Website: macys
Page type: billing-address
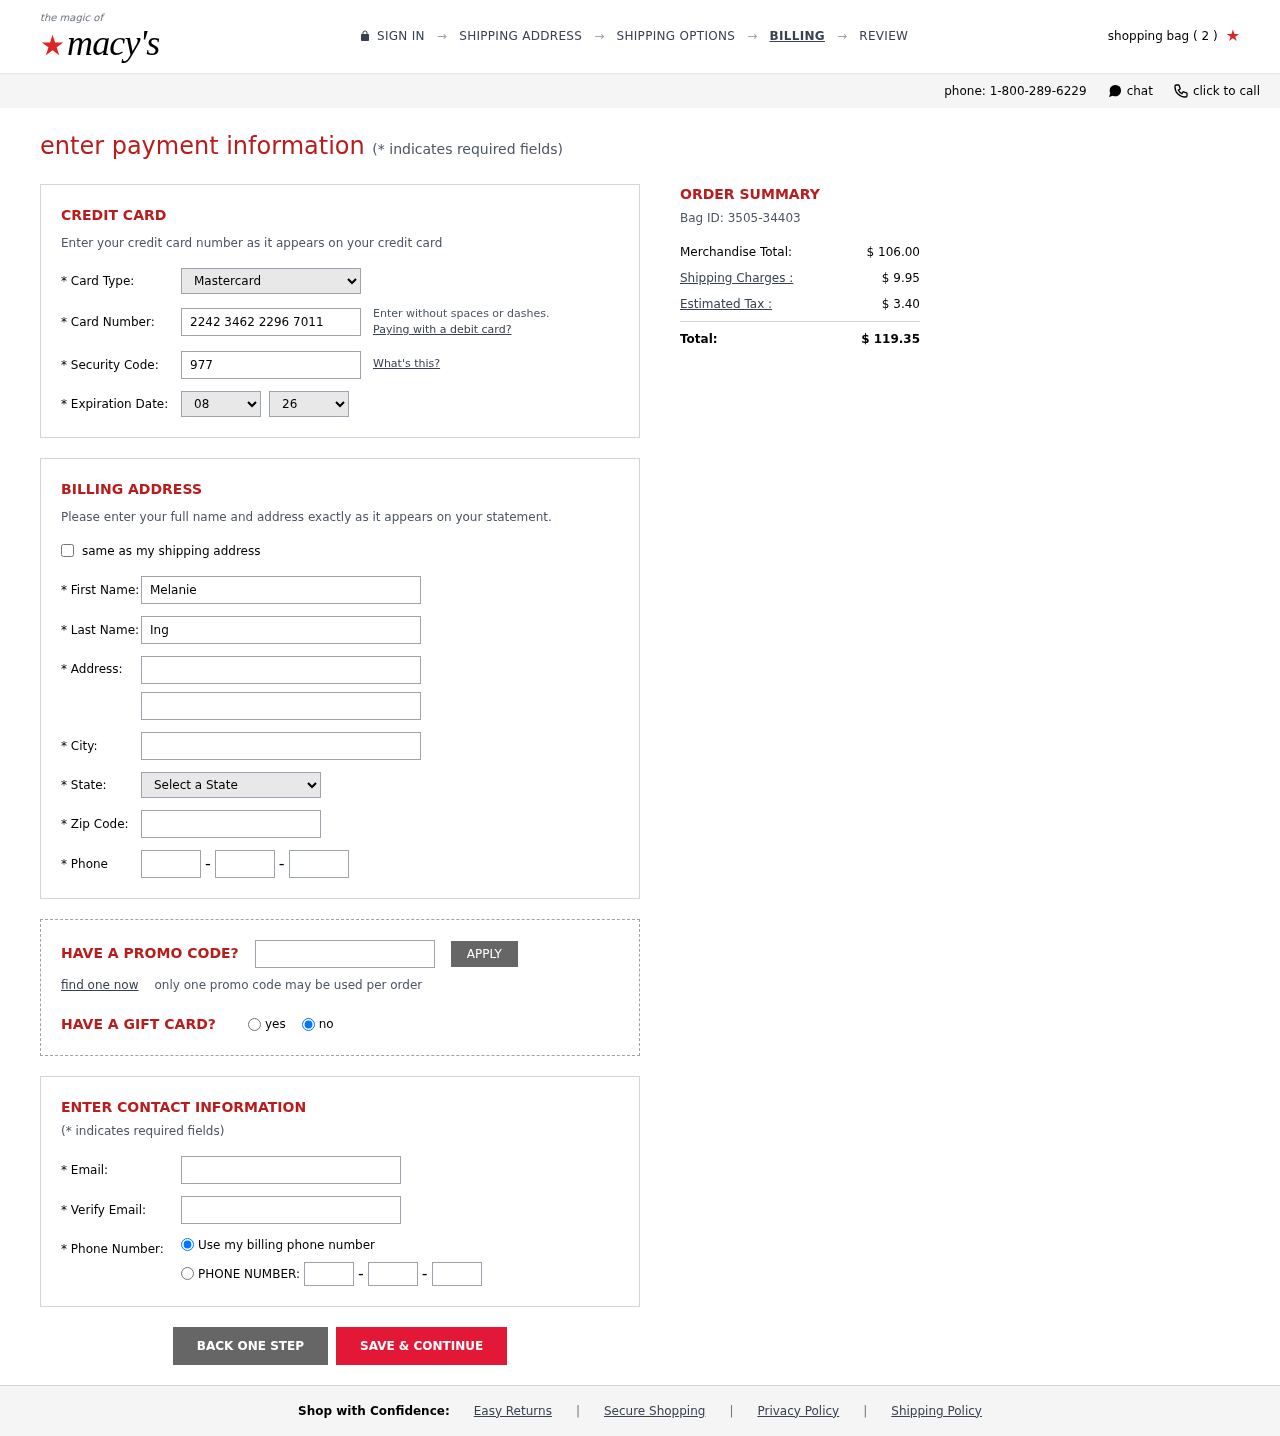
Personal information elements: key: PII_CARD_CVV
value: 977
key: PII_CARD_EXPIRY_MONTH
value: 08
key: PII_CARD_EXPIRY_YEAR
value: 26
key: PII_CARD_NUMBER
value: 2242 3462 2296 7011
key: PII_CARD_TYPE
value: Mastercard
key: PII_CITY
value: Port Melindafurt
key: PII_EMAIL
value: mingram@gmail.com
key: PII_FIRSTNAME
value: Melanie
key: PII_LASTNAME
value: Ingram
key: PII_PHONE_AREA
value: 948
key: PII_PHONE_PREFIX
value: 924
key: PII_PHONE_SUFFIX
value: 5893
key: PII_POSTCODE
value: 97086
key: PII_STATE_ABBR
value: HI
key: PII_STREET
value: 8026 Andersen Stream Suite 610
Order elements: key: ORDER_NUM_ITEMS
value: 2
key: ORDER_ID
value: Bag ID: 3505-34403
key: ORDER_SUBTOTAL
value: $ 106.00
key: ORDER_SHIPPING_COST
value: $ 9.95
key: ORDER_TAX
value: $ 3.40
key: ORDER_TOTAL
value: $ 119.35